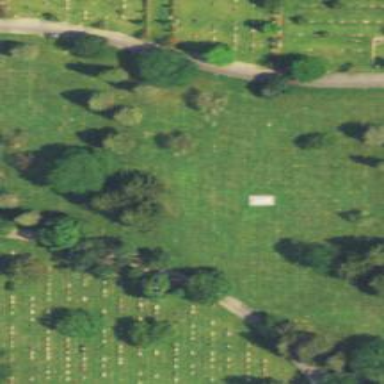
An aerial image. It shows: Cemetery.